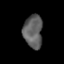
Tissue: lung
Cell type: Myeloid cells
Senescence score: 0.2368
Nuclear area (px): 616
Mean DAPI intensity: 95.953